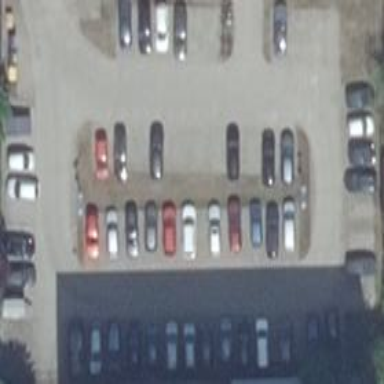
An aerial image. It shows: Parking area with grass paver surface.